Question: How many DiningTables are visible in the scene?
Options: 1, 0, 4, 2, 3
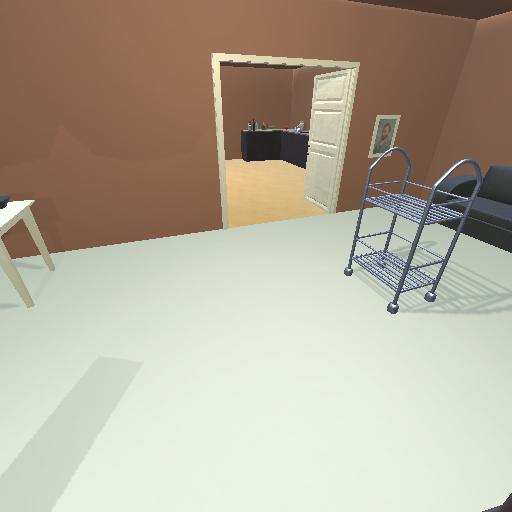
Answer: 1